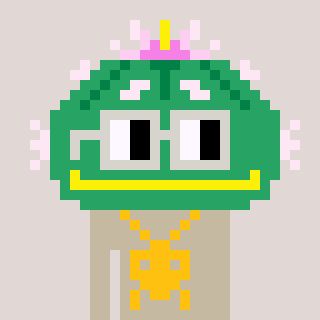
a pixel art character with square light gray glasses, a peyote-shaped head and a bege-colored body on a warm background